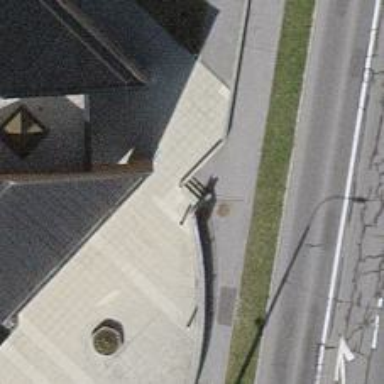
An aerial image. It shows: Set of concrete steps.